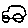
Label: car